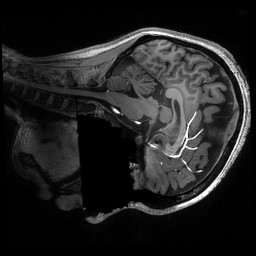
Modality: T1w
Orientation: sagittal
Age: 19
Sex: female
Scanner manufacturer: siemens
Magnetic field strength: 6.98 T
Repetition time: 2.53 s
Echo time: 0.00176 s